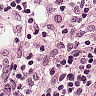
Metastatic tissue present: no